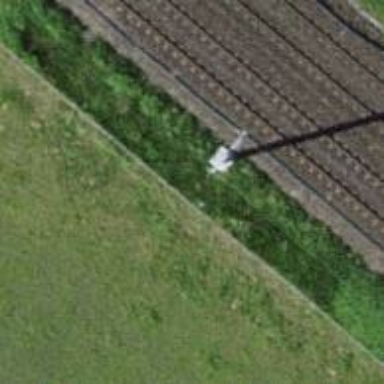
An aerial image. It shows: Power pole.